Question: This is what I have on my Interface Builder using xcode 6.1.1

I have programmatically inserted 3 pages into ScrollView. I am able to swipe left and right to change page without issue.
'''
var view1 = UIView();
view1.frame.size = CGSizeMake(self.view.frame.width, self.view.frame.height);
view1.frame.origin = CGPointMake((self.view.frame.width * 0), 0);
view1.backgroundColor = UIColor.redColor();
var view2 = UIView();
view2.frame.size = CGSizeMake(self.view.frame.width, self.view.frame.height);
view2.frame.origin = CGPointMake((self.view.frame.width * 1), 0);
view2.backgroundColor = UIColor.blueColor();
var view3 = UIView();
view3.frame.size = CGSizeMake(self.view.frame.width, self.view.frame.height);
view3.frame.origin = CGPointMake((self.view.frame.width * 2), 0);
view3.backgroundColor = UIColor.greenColor();
scrollView.addSubview(view1);
scrollView.addSubview(view2);
scrollView.addSubview(view3);
scrollView.contentSize = CGSizeMake(self.view.frame.width * 3, scrollView.frame.size.height);
'''
What I need now is to detect swipe gesture on ScrollView. So far I have Swipe Gesture Recognizer works well on navigation bar and tab bar, but not the ScrollView.
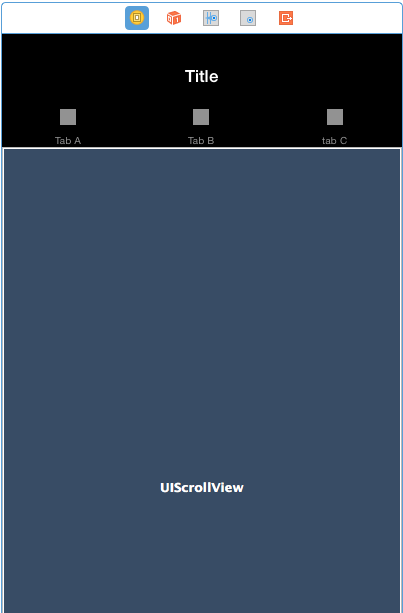
Answer: Because 'UIScrollView' has its own gesture recognizer you need to tell it to recognize another gesture recognizer:
'''
func gestureRecognizer(gestureRecognizer: UIGestureRecognizer, shouldRecognizeSimultaneouslyWithGestureRecognizer otherGestureRecognizer: UIGestureRecognizer) -> Bool {
return true
}
'''
See the <URL>
in the 'UIGestureRecognizerProtocol' documentation.